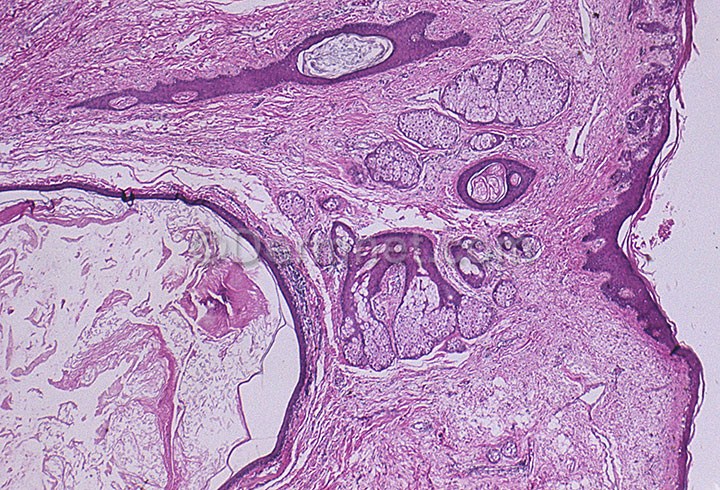
Disease: Acne and Rosacea Photos